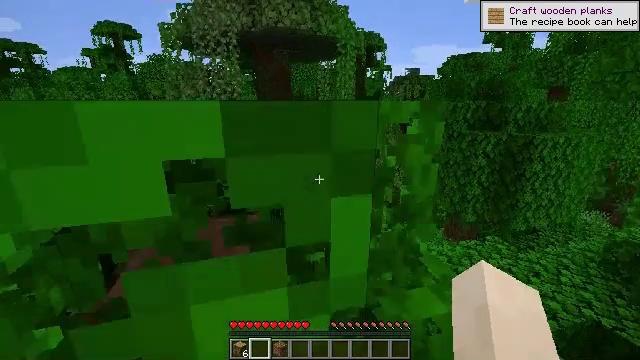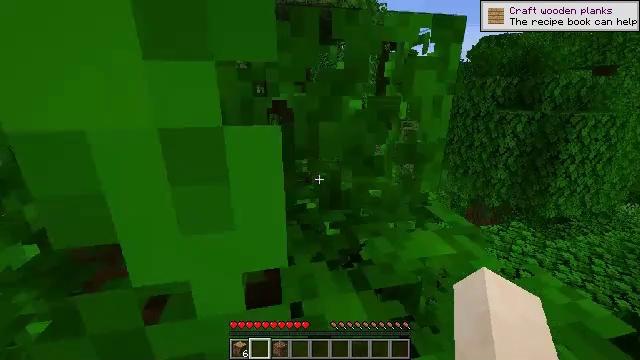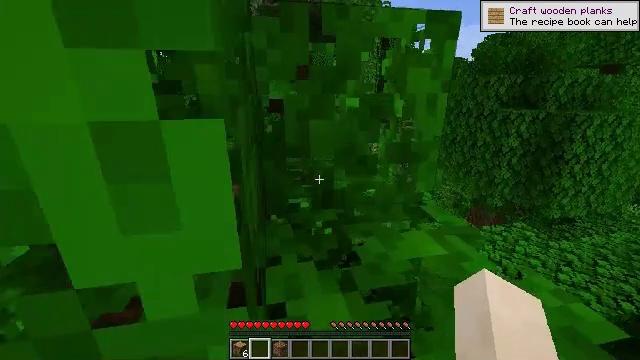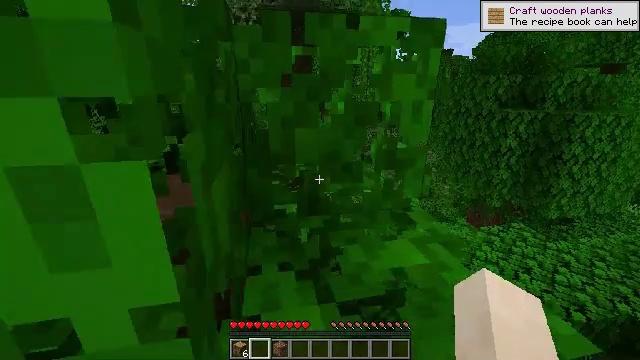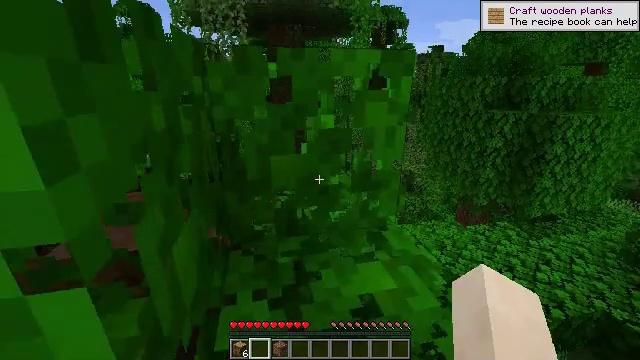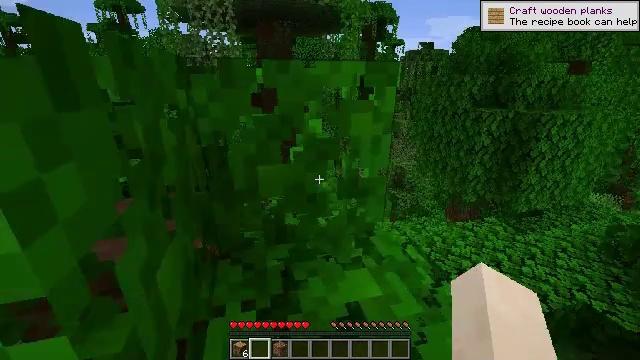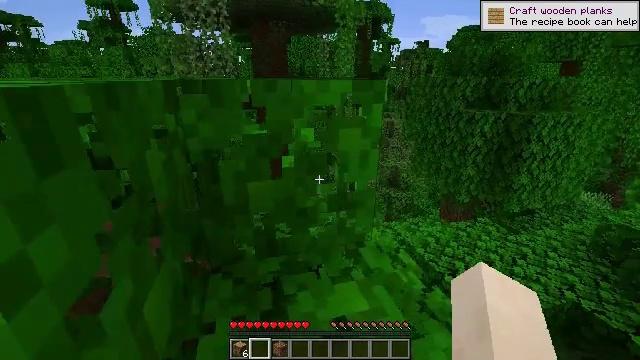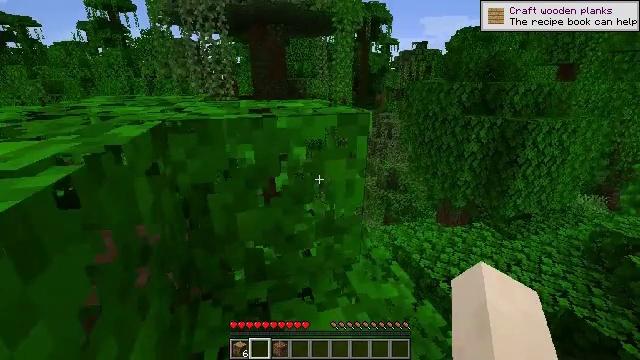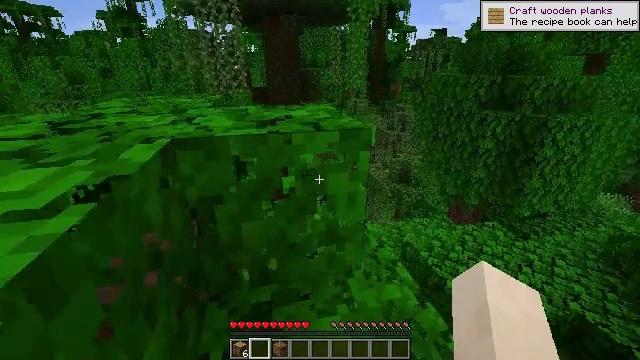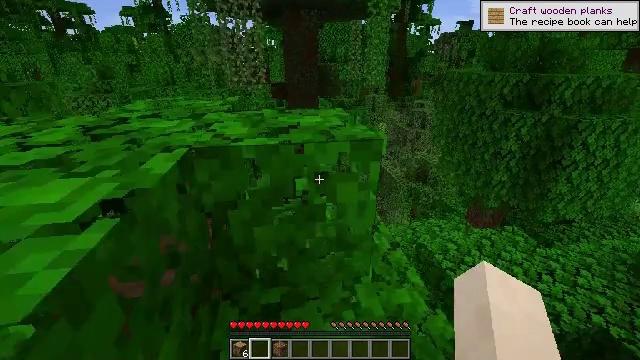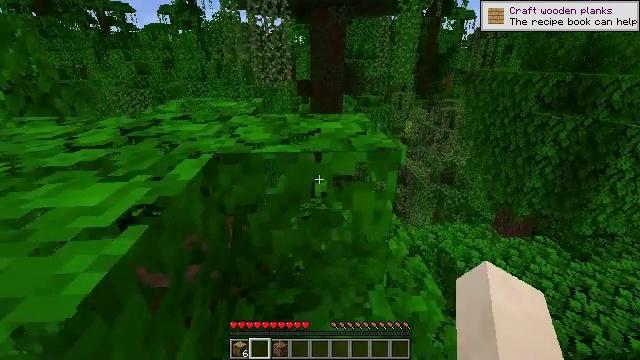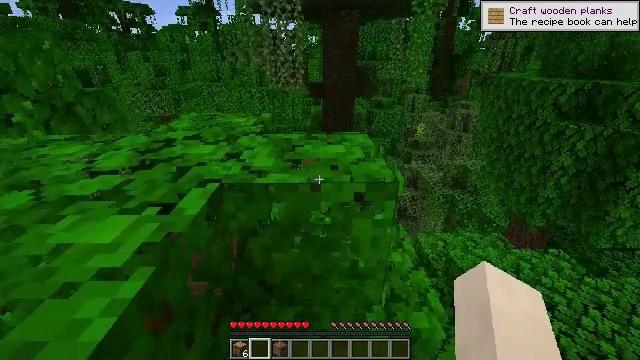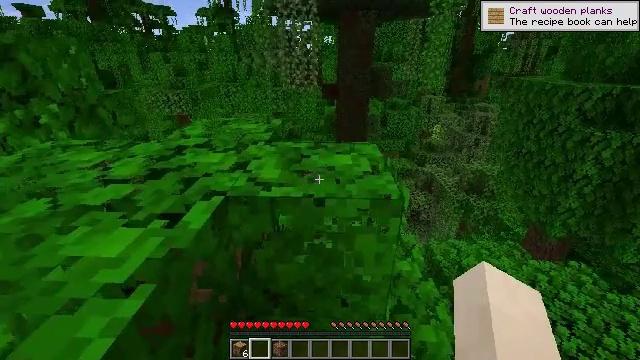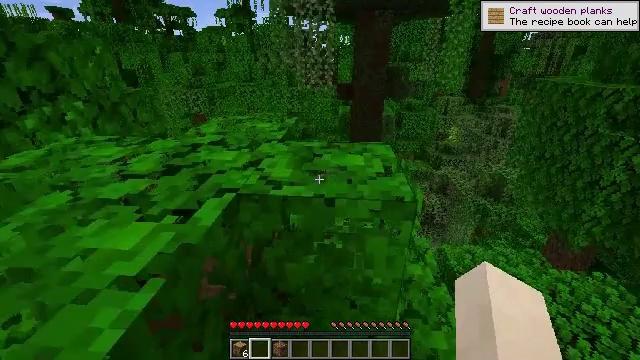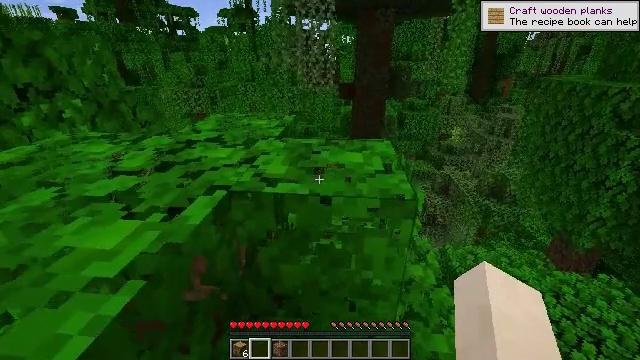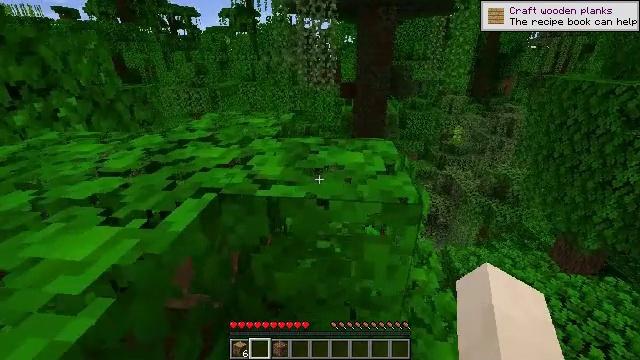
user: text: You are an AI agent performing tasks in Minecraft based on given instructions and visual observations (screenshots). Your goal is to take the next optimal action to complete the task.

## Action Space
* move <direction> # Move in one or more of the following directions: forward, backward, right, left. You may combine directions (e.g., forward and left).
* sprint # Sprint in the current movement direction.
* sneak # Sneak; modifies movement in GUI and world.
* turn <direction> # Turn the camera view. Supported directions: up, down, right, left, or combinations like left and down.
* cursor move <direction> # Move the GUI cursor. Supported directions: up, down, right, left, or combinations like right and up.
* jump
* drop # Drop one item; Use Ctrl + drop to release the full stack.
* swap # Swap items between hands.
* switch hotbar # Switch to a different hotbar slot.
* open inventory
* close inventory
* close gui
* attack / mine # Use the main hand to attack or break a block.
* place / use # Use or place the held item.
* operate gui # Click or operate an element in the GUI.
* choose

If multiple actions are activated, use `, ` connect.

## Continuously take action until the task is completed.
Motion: motion action
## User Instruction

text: Collect jungle leaves by breaking them.
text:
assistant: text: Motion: move forward and move right, turn left and down
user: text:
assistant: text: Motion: move forward
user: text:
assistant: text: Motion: move forward
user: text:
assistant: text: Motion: move forward, turn right
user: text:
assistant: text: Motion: move forward, turn right, jump
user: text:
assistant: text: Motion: move forward, jump
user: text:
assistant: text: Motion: move forward, jump
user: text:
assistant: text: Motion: move forward, turn left and down, jump
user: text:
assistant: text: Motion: move forward, turn left and down
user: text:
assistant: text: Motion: move forward, turn left
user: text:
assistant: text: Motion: move forward, turn left
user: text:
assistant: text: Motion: move forward, turn left
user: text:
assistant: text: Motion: move forward, turn left
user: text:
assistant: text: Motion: move forward
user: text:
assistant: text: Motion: move forward
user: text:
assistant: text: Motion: move forward
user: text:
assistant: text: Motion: move forward
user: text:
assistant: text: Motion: move forward, turn left, jump
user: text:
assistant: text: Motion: move forward, jump
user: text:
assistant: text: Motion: move forward, jump
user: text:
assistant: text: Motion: move forward, turn up
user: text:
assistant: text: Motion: turn up
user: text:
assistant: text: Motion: no_op
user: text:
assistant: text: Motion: turn up
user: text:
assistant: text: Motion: turn right and up
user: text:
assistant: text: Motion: turn right and up
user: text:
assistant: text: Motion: no_op
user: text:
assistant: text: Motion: no_op
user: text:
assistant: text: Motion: no_op
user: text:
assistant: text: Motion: no_op